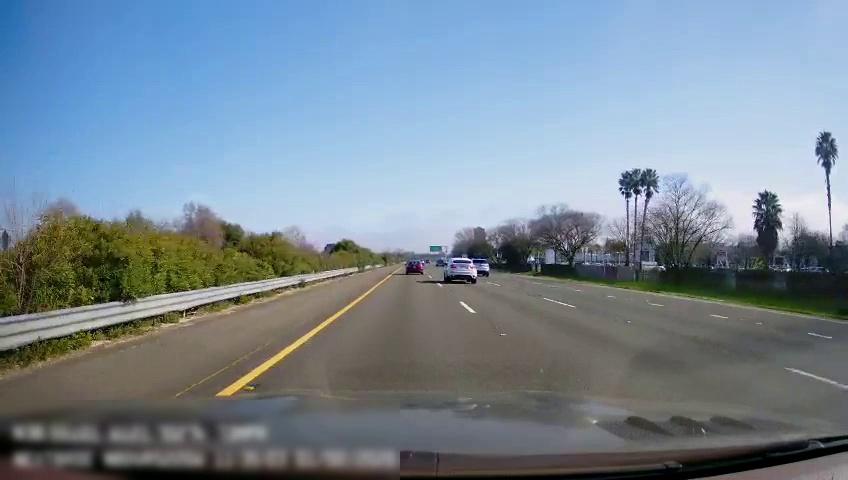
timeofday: Day
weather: Sunny
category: Drivable Space
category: Vehicles | SUV
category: Vehicles | Car
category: Vehicles | SUV
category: Lanes | Current Lane
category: Lanes | Current Lane
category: Lanes | Alternate Lane
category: Lanes | Alternate Lane
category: Traffic | Signs